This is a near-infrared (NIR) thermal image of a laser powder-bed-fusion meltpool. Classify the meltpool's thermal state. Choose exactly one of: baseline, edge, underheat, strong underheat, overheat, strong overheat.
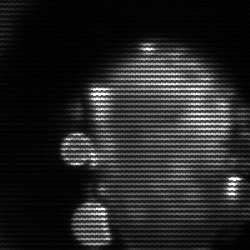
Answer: baseline